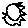
Label: sun